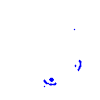
Particle: proton